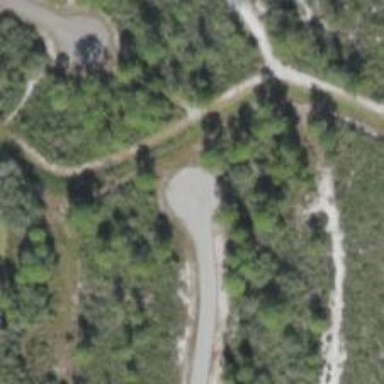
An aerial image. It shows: Turning circle on the road.